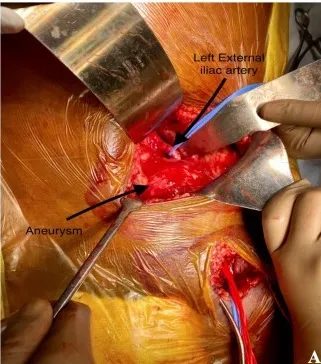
Intra-operative images. Large left external iliac artery aneurysm with proximal (blue silastic tape looping left EIA), and ,distal (red silastic tape looping left CFA) vascular control with Silastic tapes.
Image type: medical_photograph (other_medical_photograph)